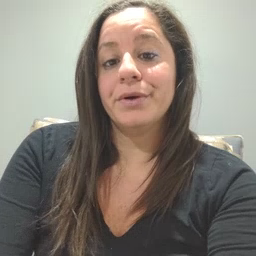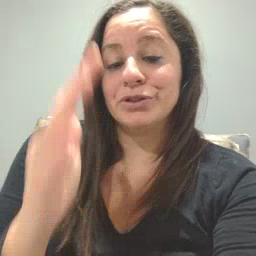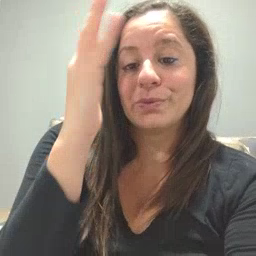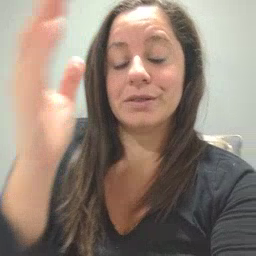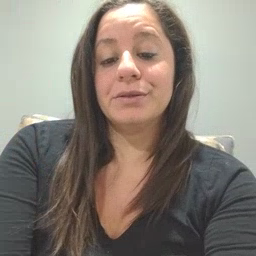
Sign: tree